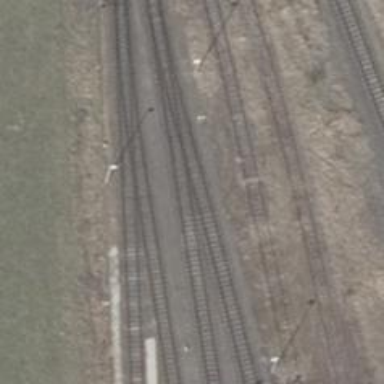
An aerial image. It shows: Railway switch.